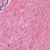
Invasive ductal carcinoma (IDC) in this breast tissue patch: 0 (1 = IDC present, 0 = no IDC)